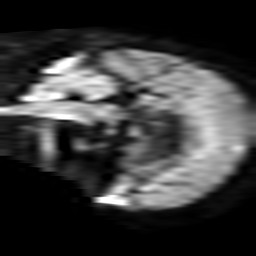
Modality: TRACE
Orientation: sagittal
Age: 66
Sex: female
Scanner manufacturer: philips
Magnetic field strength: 3 T
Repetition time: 3.076 s
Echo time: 0.076 s